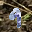
Label: 9